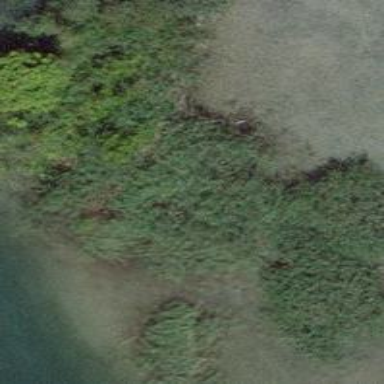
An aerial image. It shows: Patch of scrub vegetation.